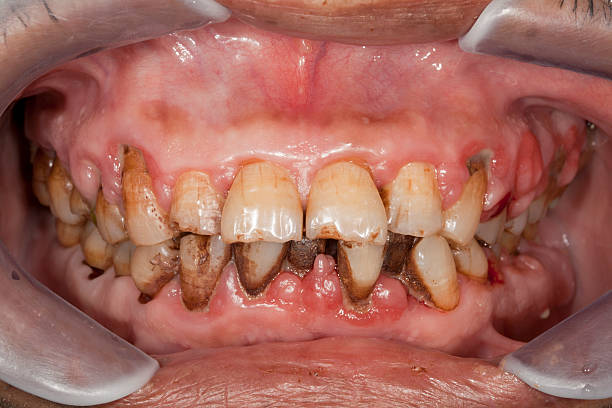
Condition: Calculus